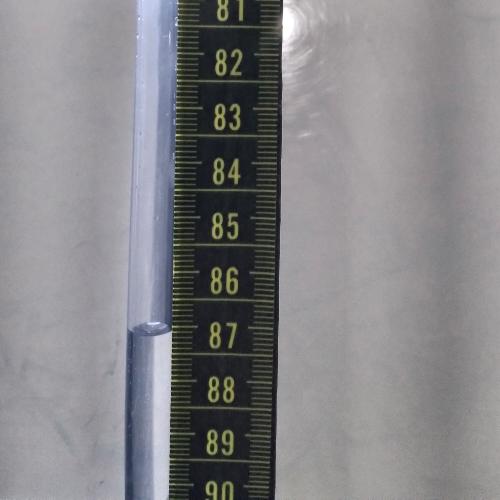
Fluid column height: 87.1 cm